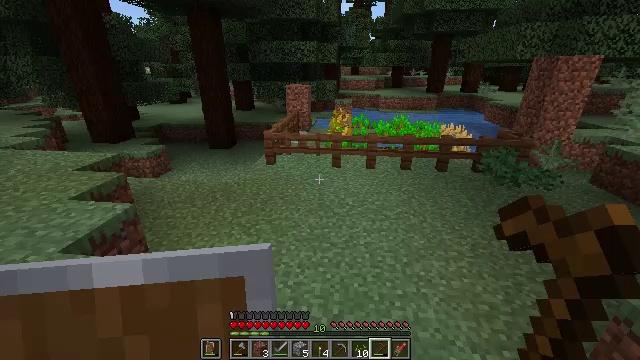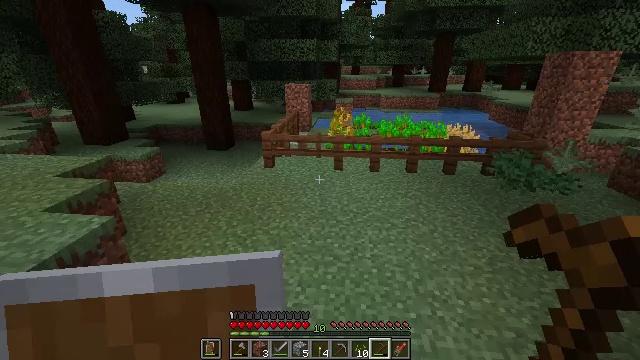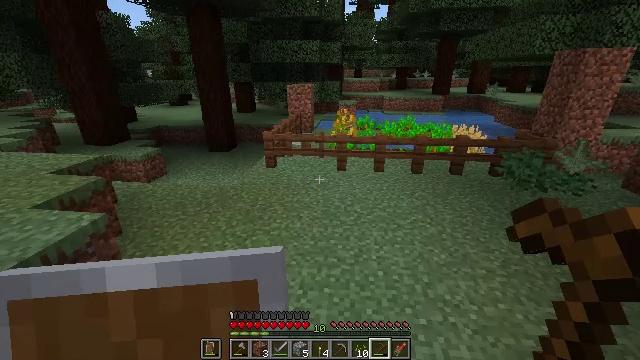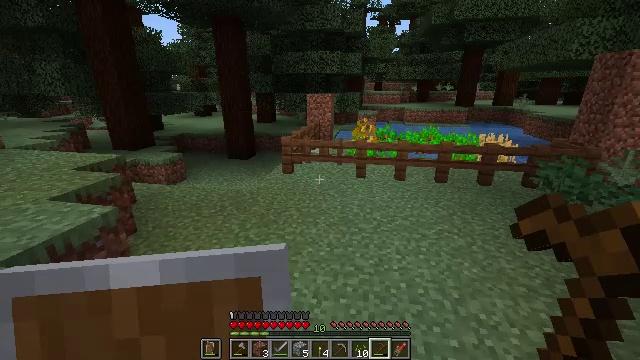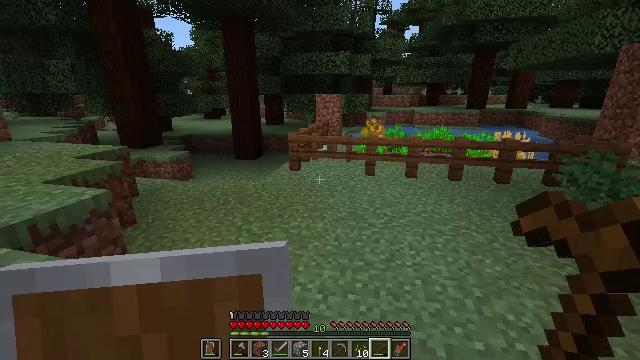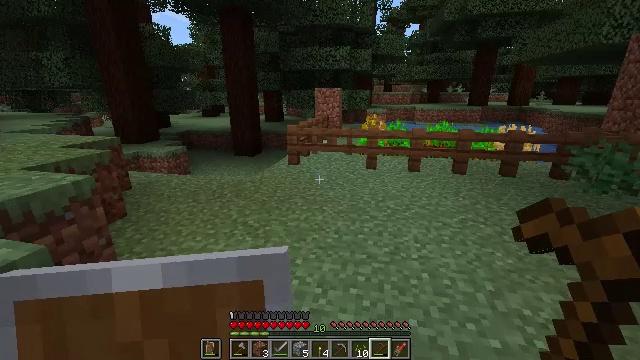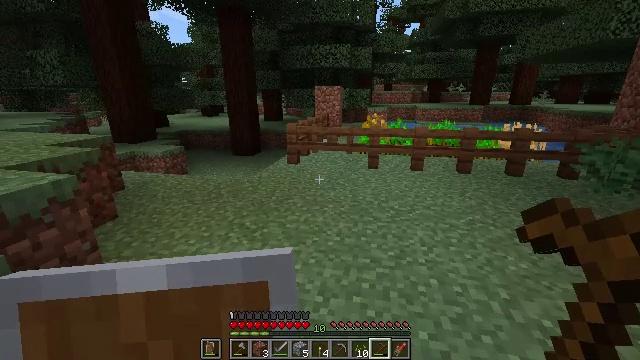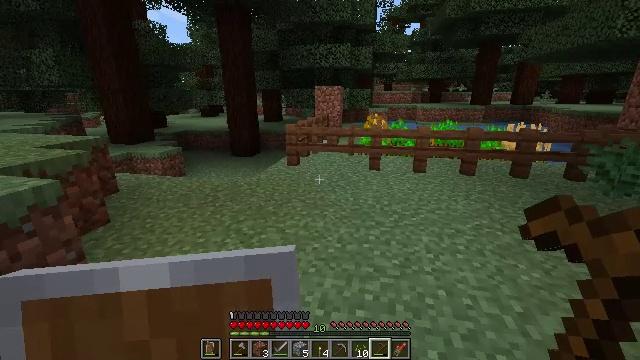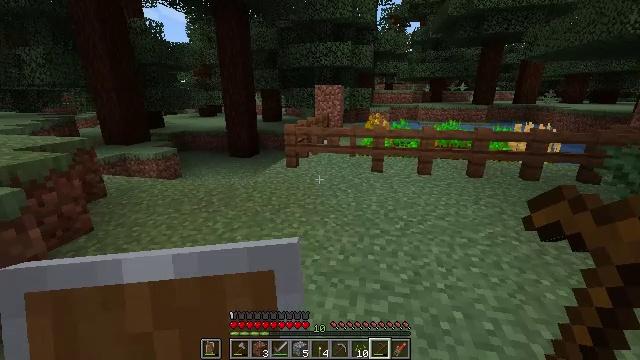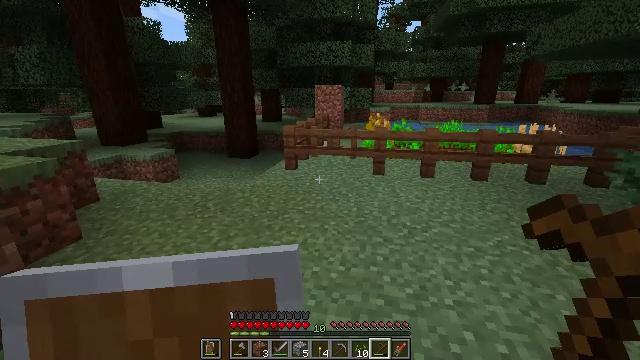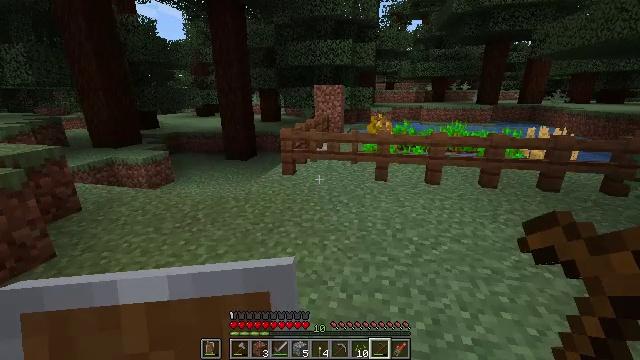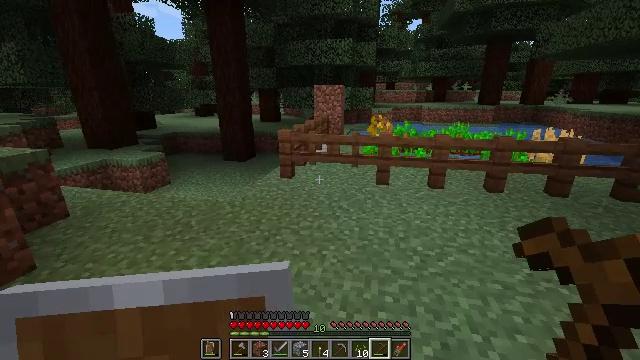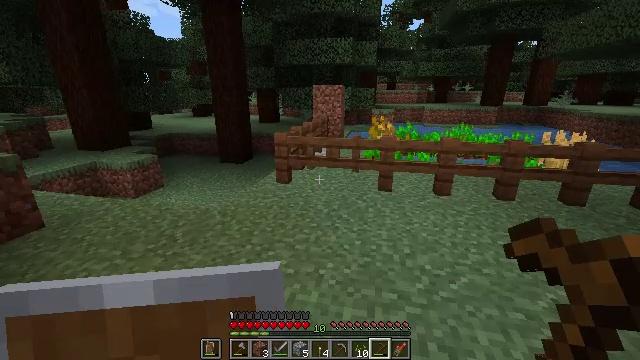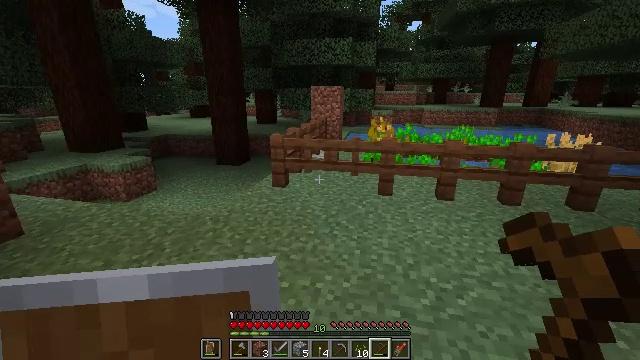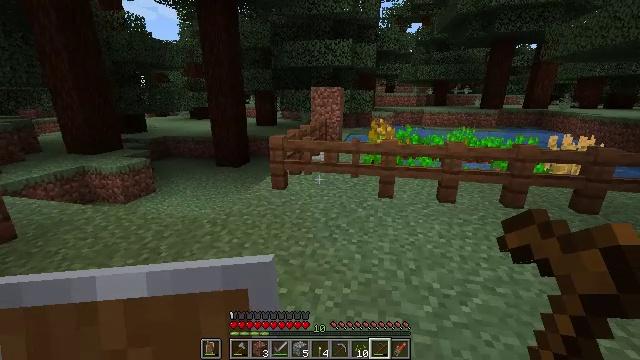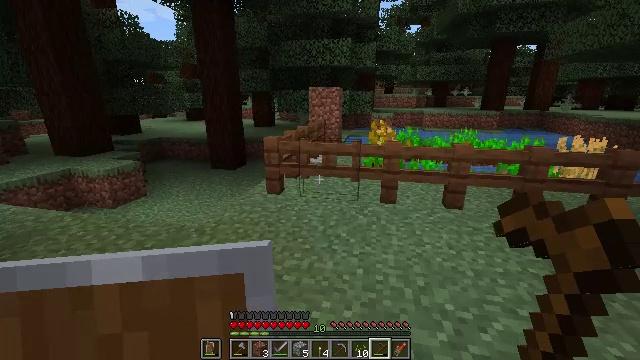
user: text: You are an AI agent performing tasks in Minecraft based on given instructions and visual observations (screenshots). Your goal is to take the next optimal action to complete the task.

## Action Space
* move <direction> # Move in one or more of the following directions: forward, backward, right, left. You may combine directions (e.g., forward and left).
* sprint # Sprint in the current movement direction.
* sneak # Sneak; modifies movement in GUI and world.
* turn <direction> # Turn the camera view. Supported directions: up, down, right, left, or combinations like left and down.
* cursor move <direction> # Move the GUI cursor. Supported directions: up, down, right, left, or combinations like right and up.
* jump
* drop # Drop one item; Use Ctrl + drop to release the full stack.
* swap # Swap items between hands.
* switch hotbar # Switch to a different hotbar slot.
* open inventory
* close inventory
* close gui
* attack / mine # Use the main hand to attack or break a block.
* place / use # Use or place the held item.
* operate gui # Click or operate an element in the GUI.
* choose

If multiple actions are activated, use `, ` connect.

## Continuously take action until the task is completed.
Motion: motion action
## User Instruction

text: Get wheat from the farmland.
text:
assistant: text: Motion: move forward
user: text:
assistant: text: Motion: move forward
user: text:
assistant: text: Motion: move forward, turn left and up
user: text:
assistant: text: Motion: move forward, turn left and up
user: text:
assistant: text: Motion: move forward
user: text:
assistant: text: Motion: move forward
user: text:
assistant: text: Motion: move forward
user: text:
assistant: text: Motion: move forward
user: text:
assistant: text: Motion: move forward
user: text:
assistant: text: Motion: move forward
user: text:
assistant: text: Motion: move forward
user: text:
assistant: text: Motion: move forward
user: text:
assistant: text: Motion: move forward
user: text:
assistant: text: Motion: move forward
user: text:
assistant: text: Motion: move forward
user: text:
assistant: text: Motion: move forward
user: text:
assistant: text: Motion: move forward
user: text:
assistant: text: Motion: move forward
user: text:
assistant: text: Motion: move forward
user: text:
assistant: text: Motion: move forward, use / place
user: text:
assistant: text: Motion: move forward, use / place
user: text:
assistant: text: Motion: move forward, turn down
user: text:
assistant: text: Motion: move forward
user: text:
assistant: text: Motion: move forward
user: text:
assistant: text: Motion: move forward
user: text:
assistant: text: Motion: move forward, turn down
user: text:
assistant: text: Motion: move forward, turn right and down
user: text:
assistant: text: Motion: move forward and move left, turn right and down
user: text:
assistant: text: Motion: move forward and move left, turn right and down
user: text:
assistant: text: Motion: move forward and move left, turn right and down